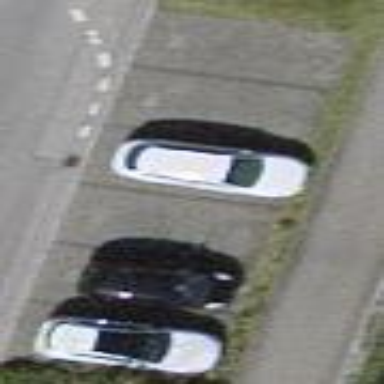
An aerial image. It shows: Street-side parking area.